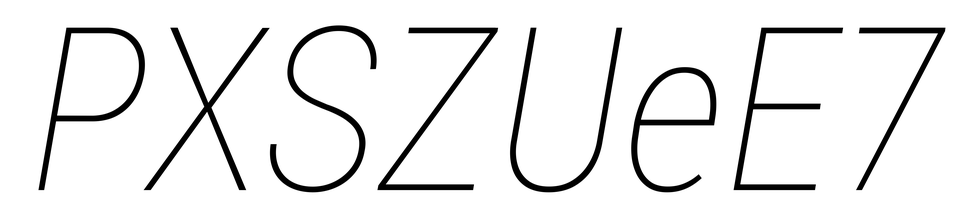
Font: Roboto-Italic_Condensed_Thin_Italic